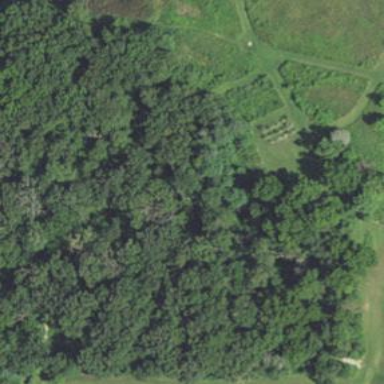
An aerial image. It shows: Mixed woodland forest with variety of leaf types.